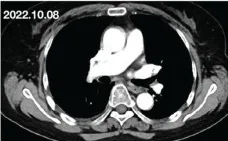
Changes in target lesion during treatment. (G-I) CT scan after 4 cycles of treatment.
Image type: radiology (ct)